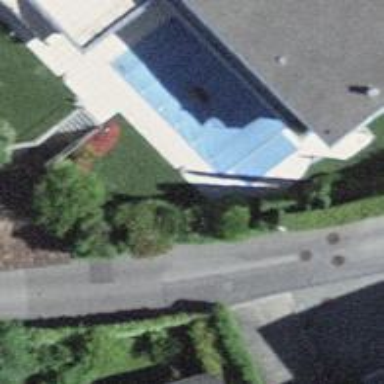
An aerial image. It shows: Swimming pool located in leisure land.